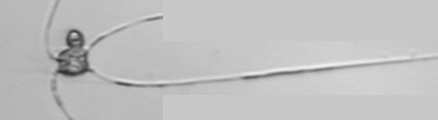
Label: Chaetoceros_peruvianis